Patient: sex M, age 61
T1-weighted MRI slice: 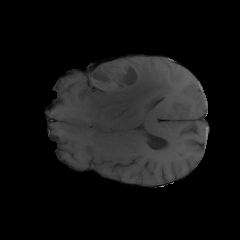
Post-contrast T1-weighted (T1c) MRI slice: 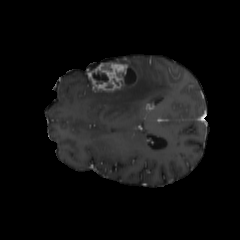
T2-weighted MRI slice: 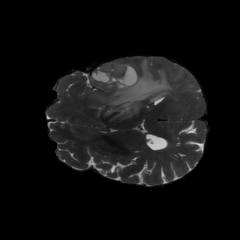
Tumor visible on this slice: yes
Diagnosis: Glioblastoma, IDH-wildtype
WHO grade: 4